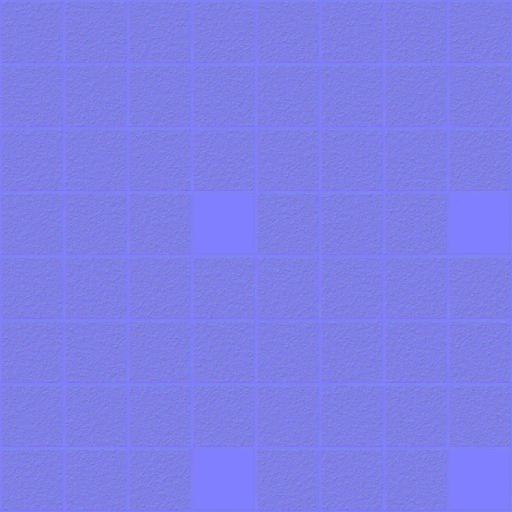
ceiling office